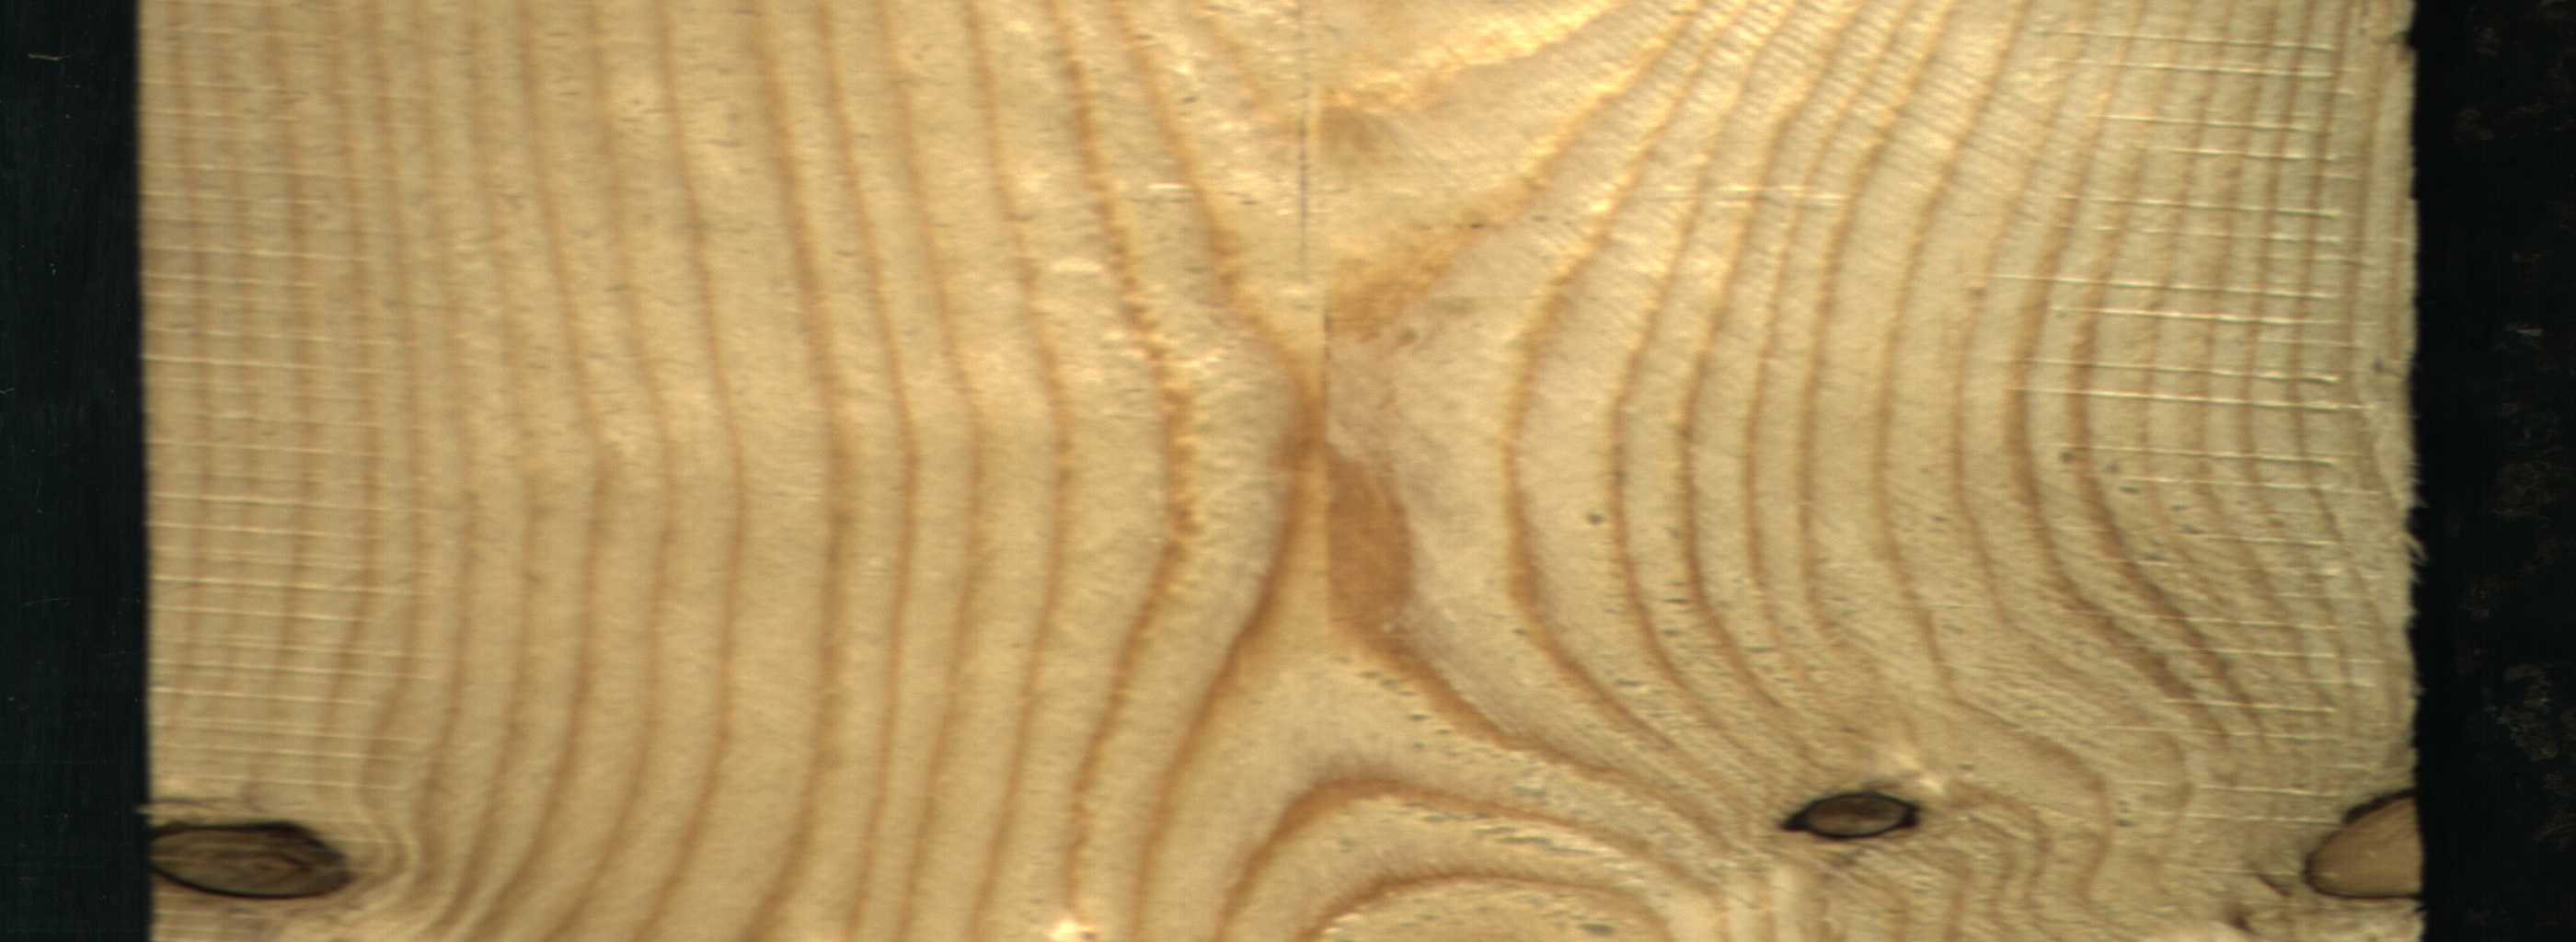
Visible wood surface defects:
Dead_Knot
Dead_Knot
Dead_Knot